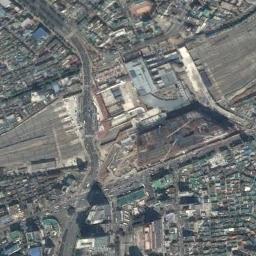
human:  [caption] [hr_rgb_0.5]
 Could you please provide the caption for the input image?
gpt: The railway station has lots of railways and some buildings and lots of other buildings are next to the railway station .

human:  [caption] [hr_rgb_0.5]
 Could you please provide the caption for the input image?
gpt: There is a railway station in the crowded city .

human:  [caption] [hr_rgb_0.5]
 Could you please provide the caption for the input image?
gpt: There are many buildings of different shapes beside the railway station .

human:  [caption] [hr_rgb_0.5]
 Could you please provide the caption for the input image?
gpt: The railway station is next to some buildings .

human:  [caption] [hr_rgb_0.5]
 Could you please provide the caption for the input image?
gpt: There are many buildings around the railway station .